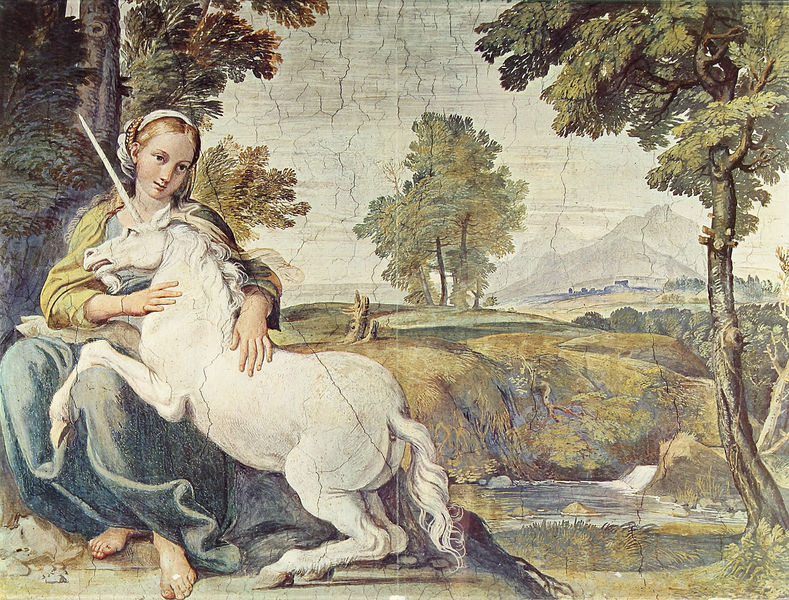
Titel: Die Jungfrau und das Einhorn
Künstler: Domenichino
Standort: Rom, Palazzo Farnese (EU - I - Latium)
Schlagwörter: baum, berg, fuß, gemälde, laub, wasser, weiß, bäume, landschaft, mädchen, frau, gras, horn, bach, wald, schweif, berge, zopf, schoß, umarmen, barfuss, maria, einhorn, baumsamm